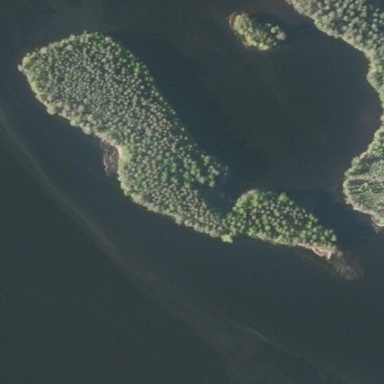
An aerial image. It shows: Island covered with woodland.